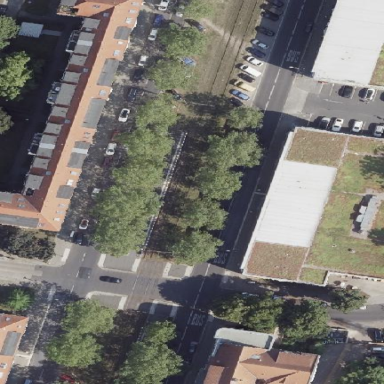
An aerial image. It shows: Apartment building with hipped roof.